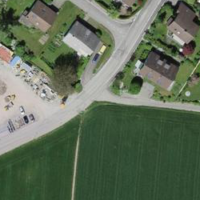
EUNIS habitat code: 52
Species observed at this site:
Veronica serpyllifolia